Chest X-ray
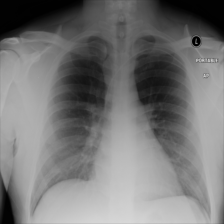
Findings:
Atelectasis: negative
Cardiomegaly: negative
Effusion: negative
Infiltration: negative
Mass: negative
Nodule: negative
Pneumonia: negative
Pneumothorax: negative
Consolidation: negative
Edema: negative
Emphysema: negative
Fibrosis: negative
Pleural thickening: negative
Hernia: negative